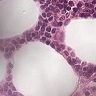
Metastatic tissue present: no